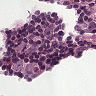
Metastatic tissue present: yes